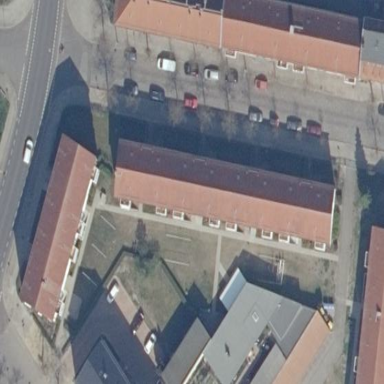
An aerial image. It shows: Residential building.